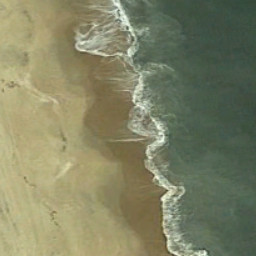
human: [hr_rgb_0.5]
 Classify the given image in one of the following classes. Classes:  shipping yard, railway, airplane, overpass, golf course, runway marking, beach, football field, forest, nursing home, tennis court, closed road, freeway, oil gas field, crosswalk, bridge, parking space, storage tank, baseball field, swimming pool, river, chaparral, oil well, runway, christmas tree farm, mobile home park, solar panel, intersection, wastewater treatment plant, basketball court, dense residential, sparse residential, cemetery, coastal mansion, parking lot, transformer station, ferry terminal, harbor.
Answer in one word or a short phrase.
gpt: beach